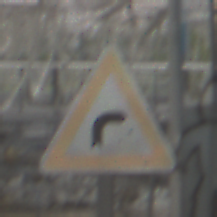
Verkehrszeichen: KurveRechts
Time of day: Midday
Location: Roofed (Special)
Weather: Overcast
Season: NotSpecified
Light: Natural